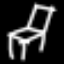
Label: chair